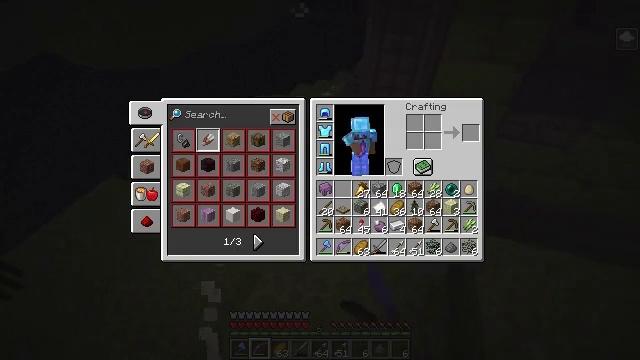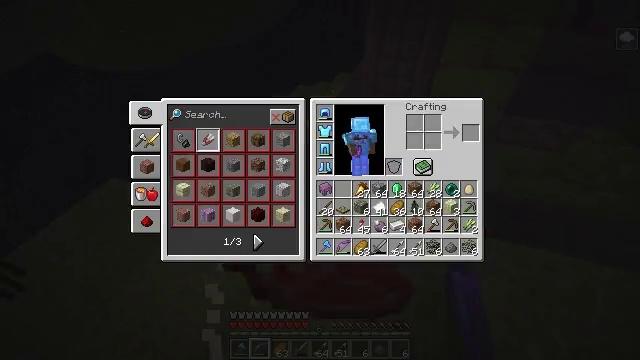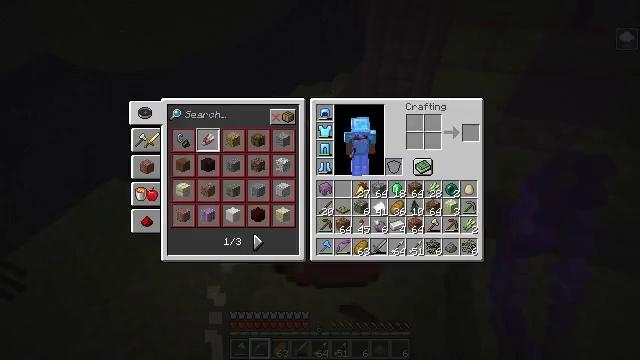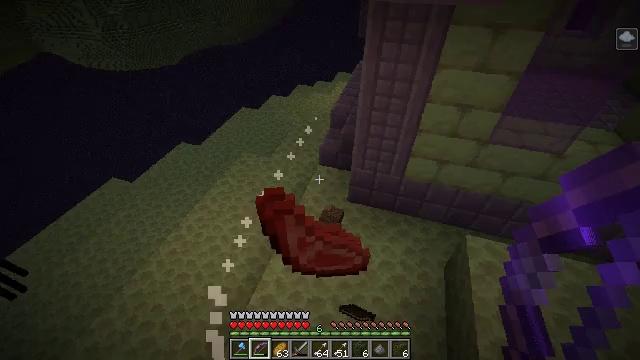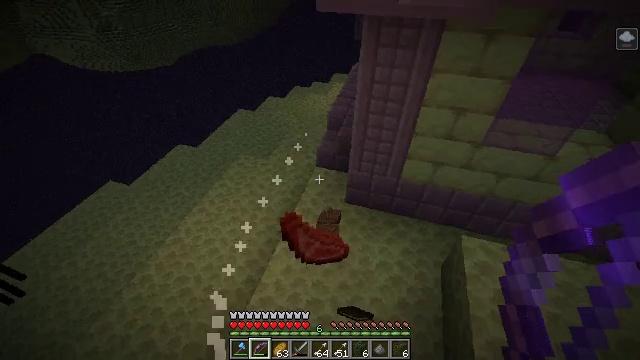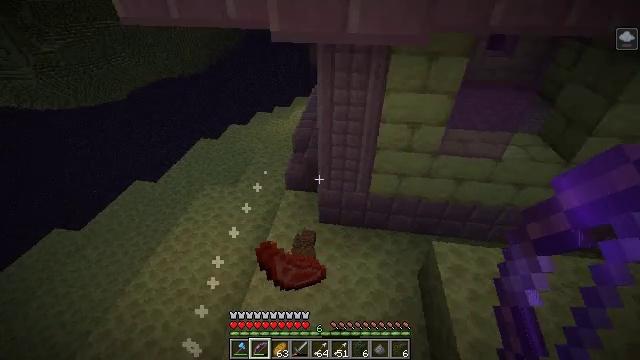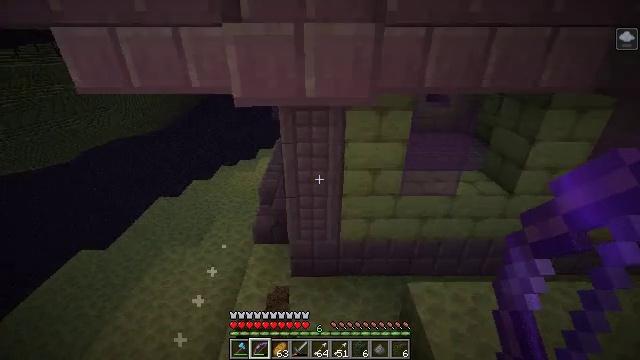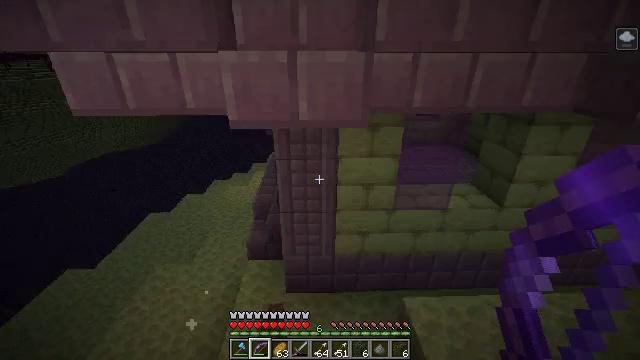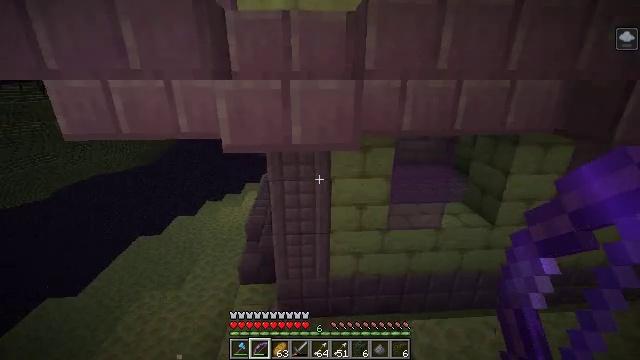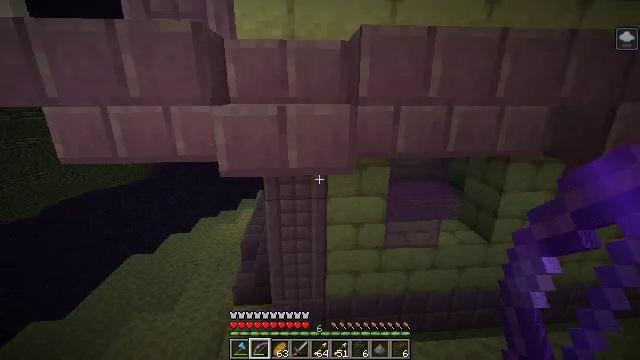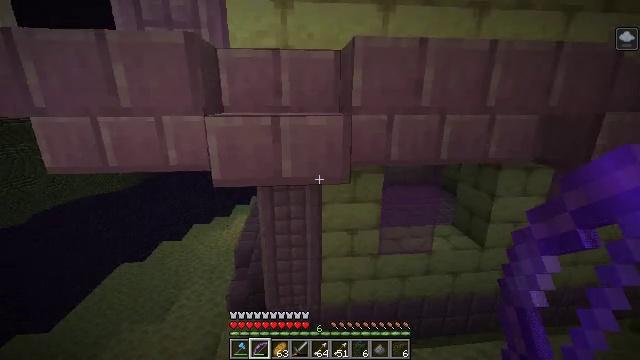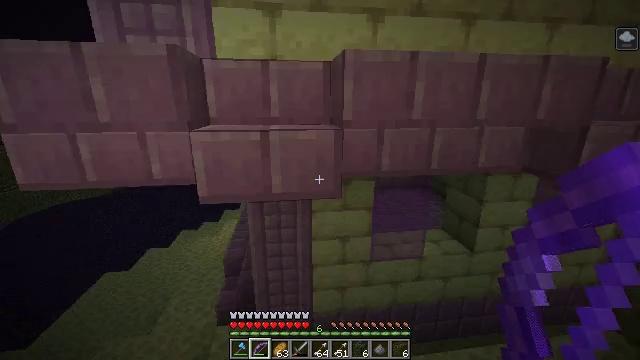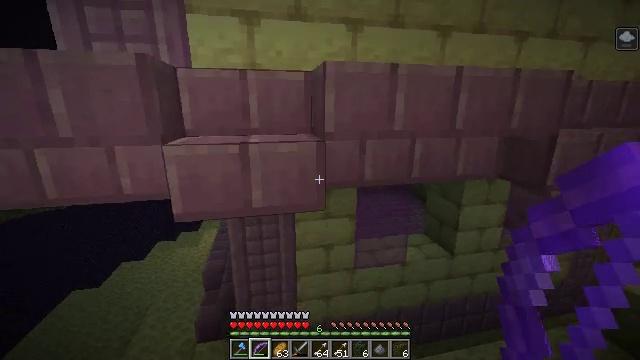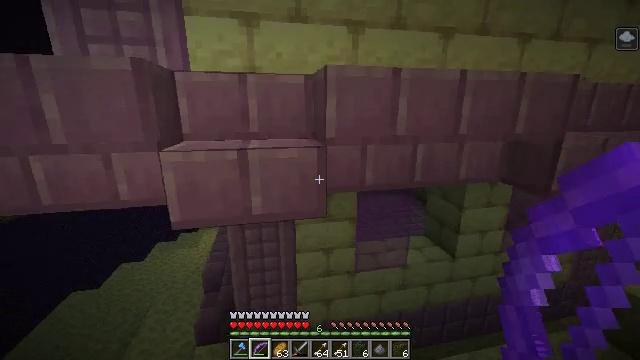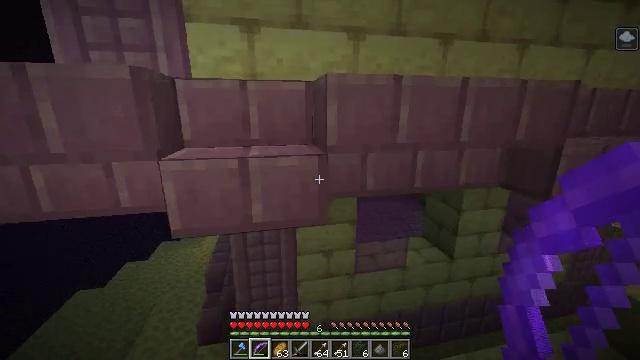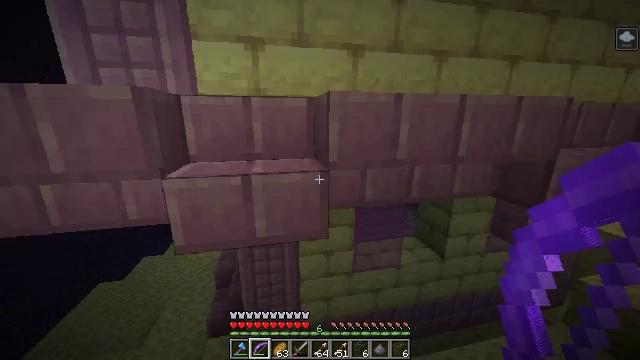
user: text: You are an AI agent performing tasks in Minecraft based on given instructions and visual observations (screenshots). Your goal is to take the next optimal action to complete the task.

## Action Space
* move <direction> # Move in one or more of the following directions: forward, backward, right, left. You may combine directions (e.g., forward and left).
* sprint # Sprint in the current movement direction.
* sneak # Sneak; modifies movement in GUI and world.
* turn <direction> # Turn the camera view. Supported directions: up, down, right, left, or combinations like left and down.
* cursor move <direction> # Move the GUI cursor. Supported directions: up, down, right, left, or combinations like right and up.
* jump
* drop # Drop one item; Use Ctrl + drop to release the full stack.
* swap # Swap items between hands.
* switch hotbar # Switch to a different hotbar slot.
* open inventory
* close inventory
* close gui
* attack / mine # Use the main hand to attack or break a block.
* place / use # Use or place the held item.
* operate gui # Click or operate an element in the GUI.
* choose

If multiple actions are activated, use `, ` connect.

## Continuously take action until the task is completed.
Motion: motion action
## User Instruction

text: Drop an iron axe.
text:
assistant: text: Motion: open gui
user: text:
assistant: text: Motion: no_op
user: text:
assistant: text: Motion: no_op
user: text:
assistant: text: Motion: close gui
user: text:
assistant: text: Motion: turn right and up, open inventory
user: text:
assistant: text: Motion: turn right and up
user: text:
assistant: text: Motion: turn right and up
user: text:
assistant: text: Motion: turn right and up
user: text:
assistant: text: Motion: move forward, turn up
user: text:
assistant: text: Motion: move forward, turn right and up
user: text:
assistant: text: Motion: move forward, turn right
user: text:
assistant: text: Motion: move forward, turn right and up
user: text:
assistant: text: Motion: move forward, sprint
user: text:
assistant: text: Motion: move forward, sprint
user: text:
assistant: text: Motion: move forward, sprint
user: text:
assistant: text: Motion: move forward, sprint
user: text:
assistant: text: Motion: move forward, sprint
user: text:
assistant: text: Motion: move forward, sprint
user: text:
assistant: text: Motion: move forward, sprint
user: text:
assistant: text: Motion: move forward, sprint
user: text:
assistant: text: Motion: move forward, sprint
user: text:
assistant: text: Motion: move forward, sprint, turn left
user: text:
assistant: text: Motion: move forward, sprint, turn left and down
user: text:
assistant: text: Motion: move forward, sprint, turn left
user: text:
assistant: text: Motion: move forward, sprint
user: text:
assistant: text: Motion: move forward, sprint
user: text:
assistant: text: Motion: move forward and move left, sprint
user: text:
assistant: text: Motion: move forward and move left, sprint
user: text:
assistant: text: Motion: move forward and move left, sprint
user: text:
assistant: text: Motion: move forward and move left, sprint